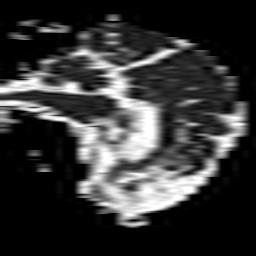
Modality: ADC
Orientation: sagittal
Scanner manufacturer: philips
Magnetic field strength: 1.5 T
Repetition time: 3.461 s
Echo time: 0.07078 s